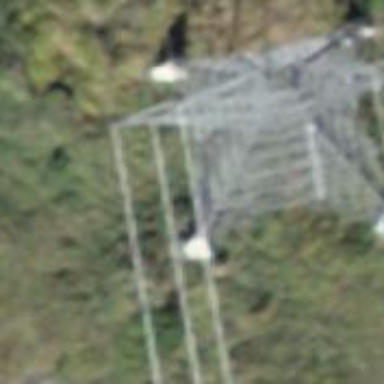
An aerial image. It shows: Towering power structure.